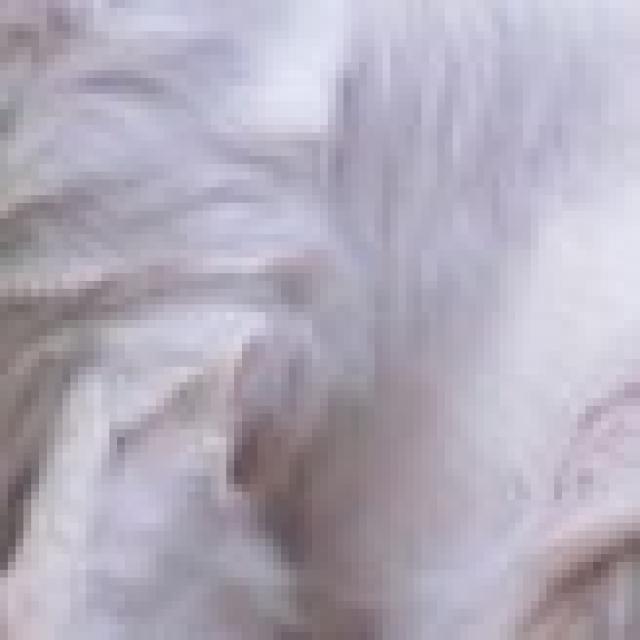
Healthy canine skin — no visible lesions, inflammation, or abnormalities. The skin and coat appear normal.